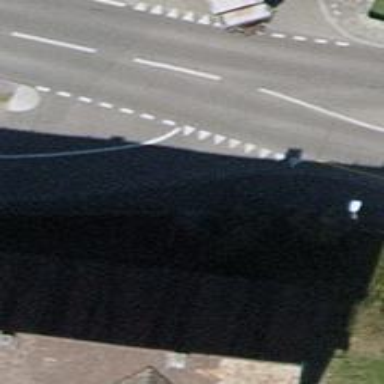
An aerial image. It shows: Asphalt sidewalk.